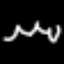
Label: squiggle